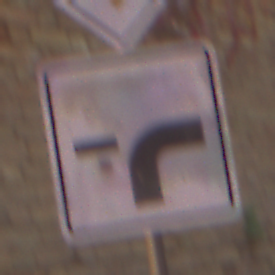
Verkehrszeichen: VerlaufVorfahrtsstrasse9
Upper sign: Vorfahrtsstrasse
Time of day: MorningAfternoon
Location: Outdoor (Urban)
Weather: Clear
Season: NotSpecified
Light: Natural